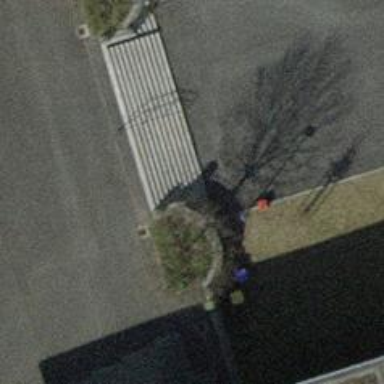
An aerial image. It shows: Road with steps.